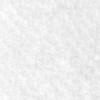
Label: no_change